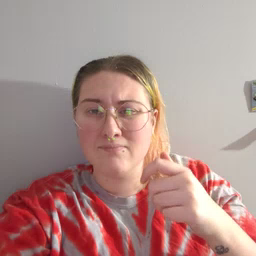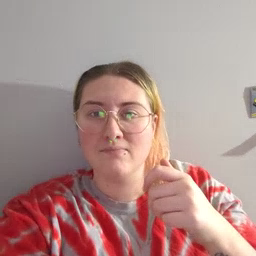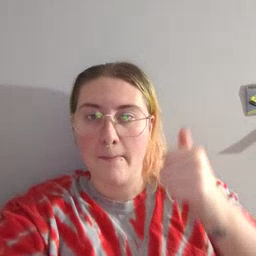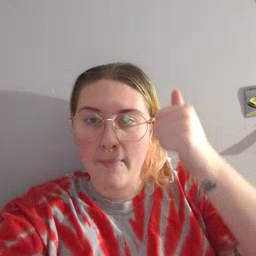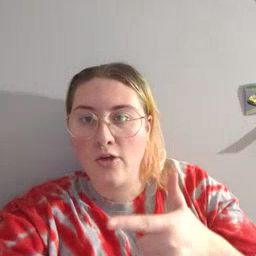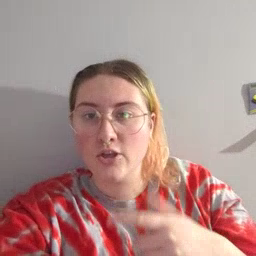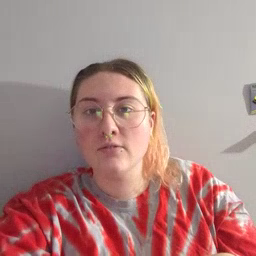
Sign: brother